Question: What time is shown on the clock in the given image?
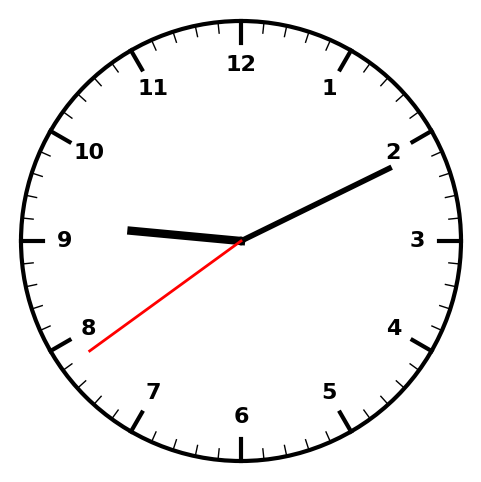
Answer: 09:10:39